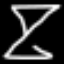
Label: hourglass